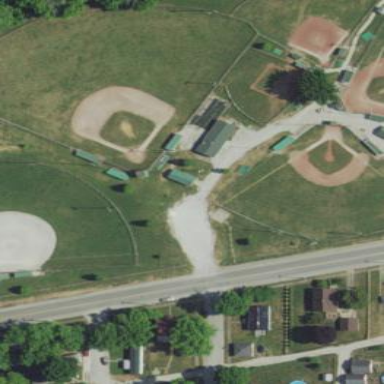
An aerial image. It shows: Baseball pitch for leisure land activities.